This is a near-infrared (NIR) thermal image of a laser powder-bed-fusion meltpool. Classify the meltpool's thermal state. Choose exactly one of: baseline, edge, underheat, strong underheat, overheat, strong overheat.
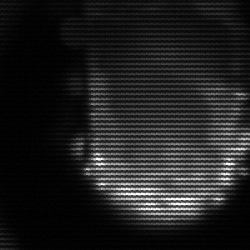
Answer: baseline